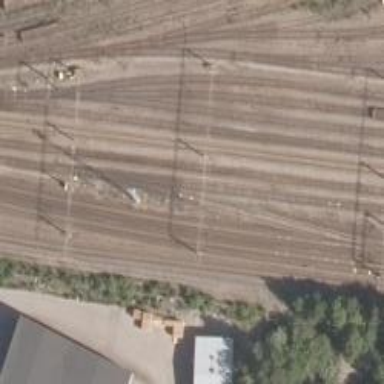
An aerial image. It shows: Railway track with continuous electrified contact lines.